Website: bh-photo
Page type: customer-info-address
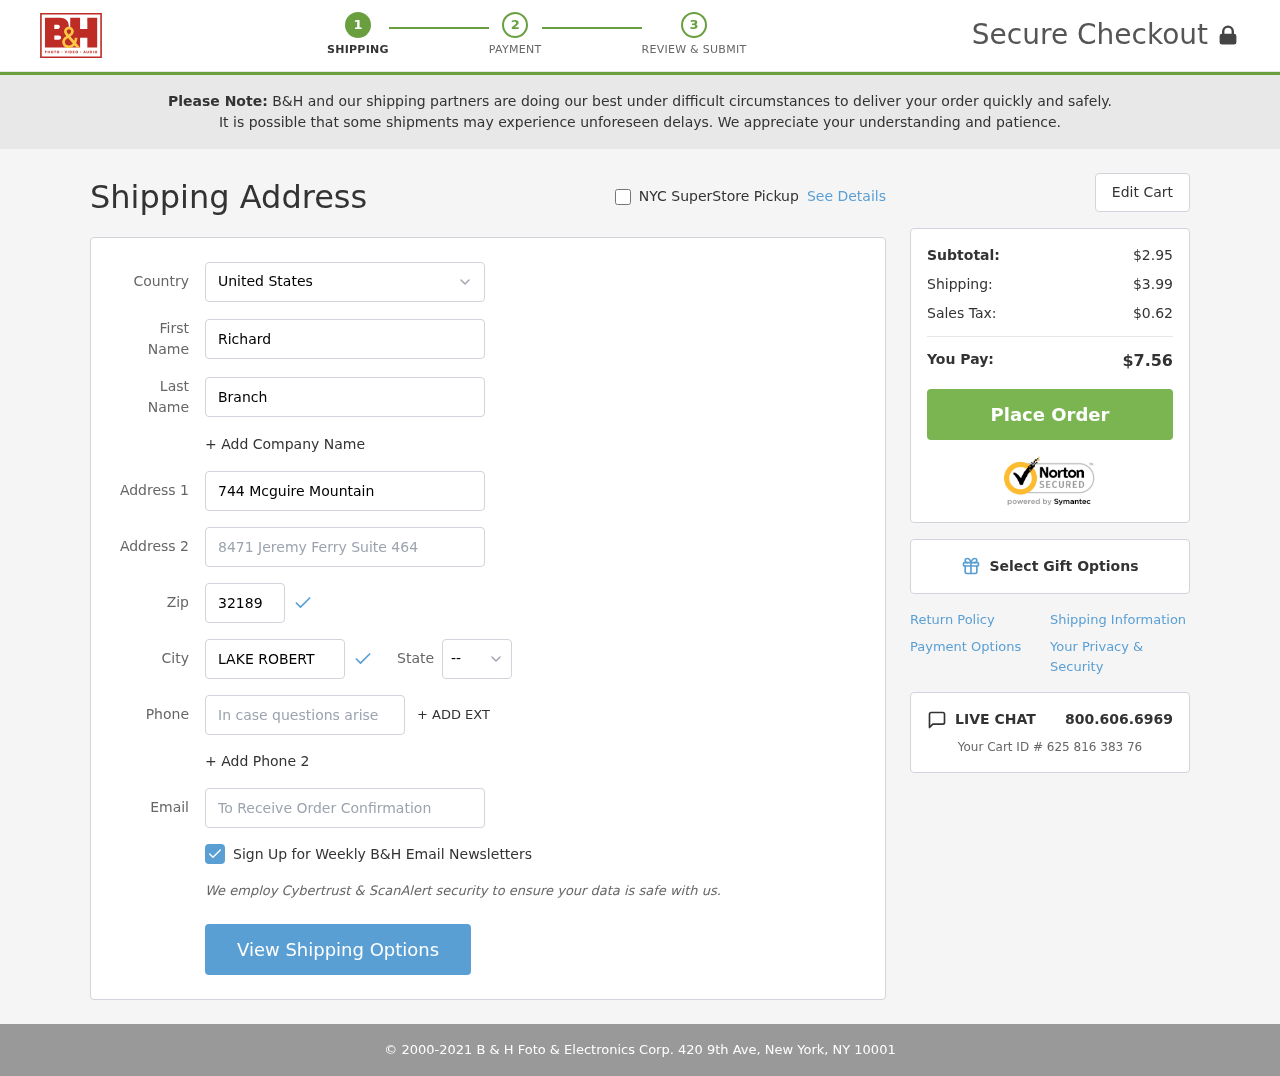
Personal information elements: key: PII_CITY
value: Lake Robertside
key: PII_COUNTRY
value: United States
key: PII_EMAIL
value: richard_branch@hotmail.com
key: PII_FIRSTNAME
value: Richard
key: PII_LASTNAME
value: Branch
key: PII_PHONE
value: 3775274367
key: PII_POSTCODE
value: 32189
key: PII_STATE_ABBR
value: WA
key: PII_STREET
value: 744 Mcguire Mountain
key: PII_STREET2
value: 8471 Jeremy Ferry Suite 464
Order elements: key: ORDER_SUBTOTAL
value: $2.95
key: ORDER_SHIPPING_COST
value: $3.99
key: ORDER_TAX
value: $0.62
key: ORDER_TOTAL
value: $7.56
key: ORDER_ID
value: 625 816 383 76